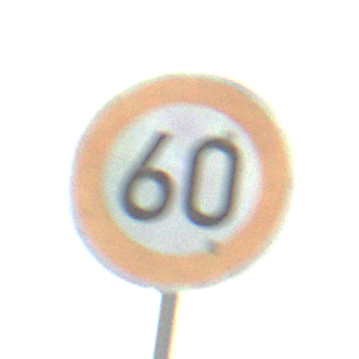
Verkehrszeichen: Geschwindigkeit60
Umgebung: Outdoor, Suburban
Tageszeit: SunriseSunset
Wetter: PartlyCloudy
Licht: Natural
Jahreszeit: NotSpecified
Kontrast: MediumContrast